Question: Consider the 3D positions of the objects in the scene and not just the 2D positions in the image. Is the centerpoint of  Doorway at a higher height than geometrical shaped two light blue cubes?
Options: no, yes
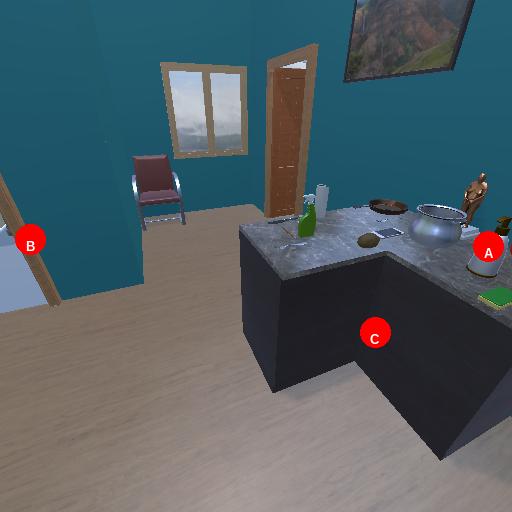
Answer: no